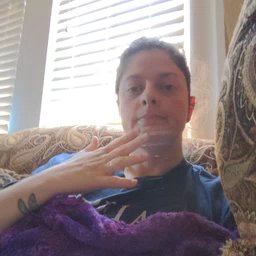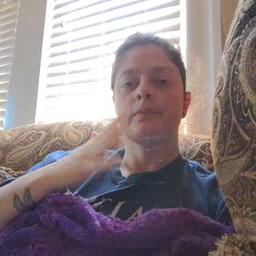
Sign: will